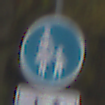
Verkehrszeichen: Gehweg
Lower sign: RichtungsangabeDurchPfeile8
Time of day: Midday
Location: Outdoor (Nature)
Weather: Overcast
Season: Autumn
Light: Natural